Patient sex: F
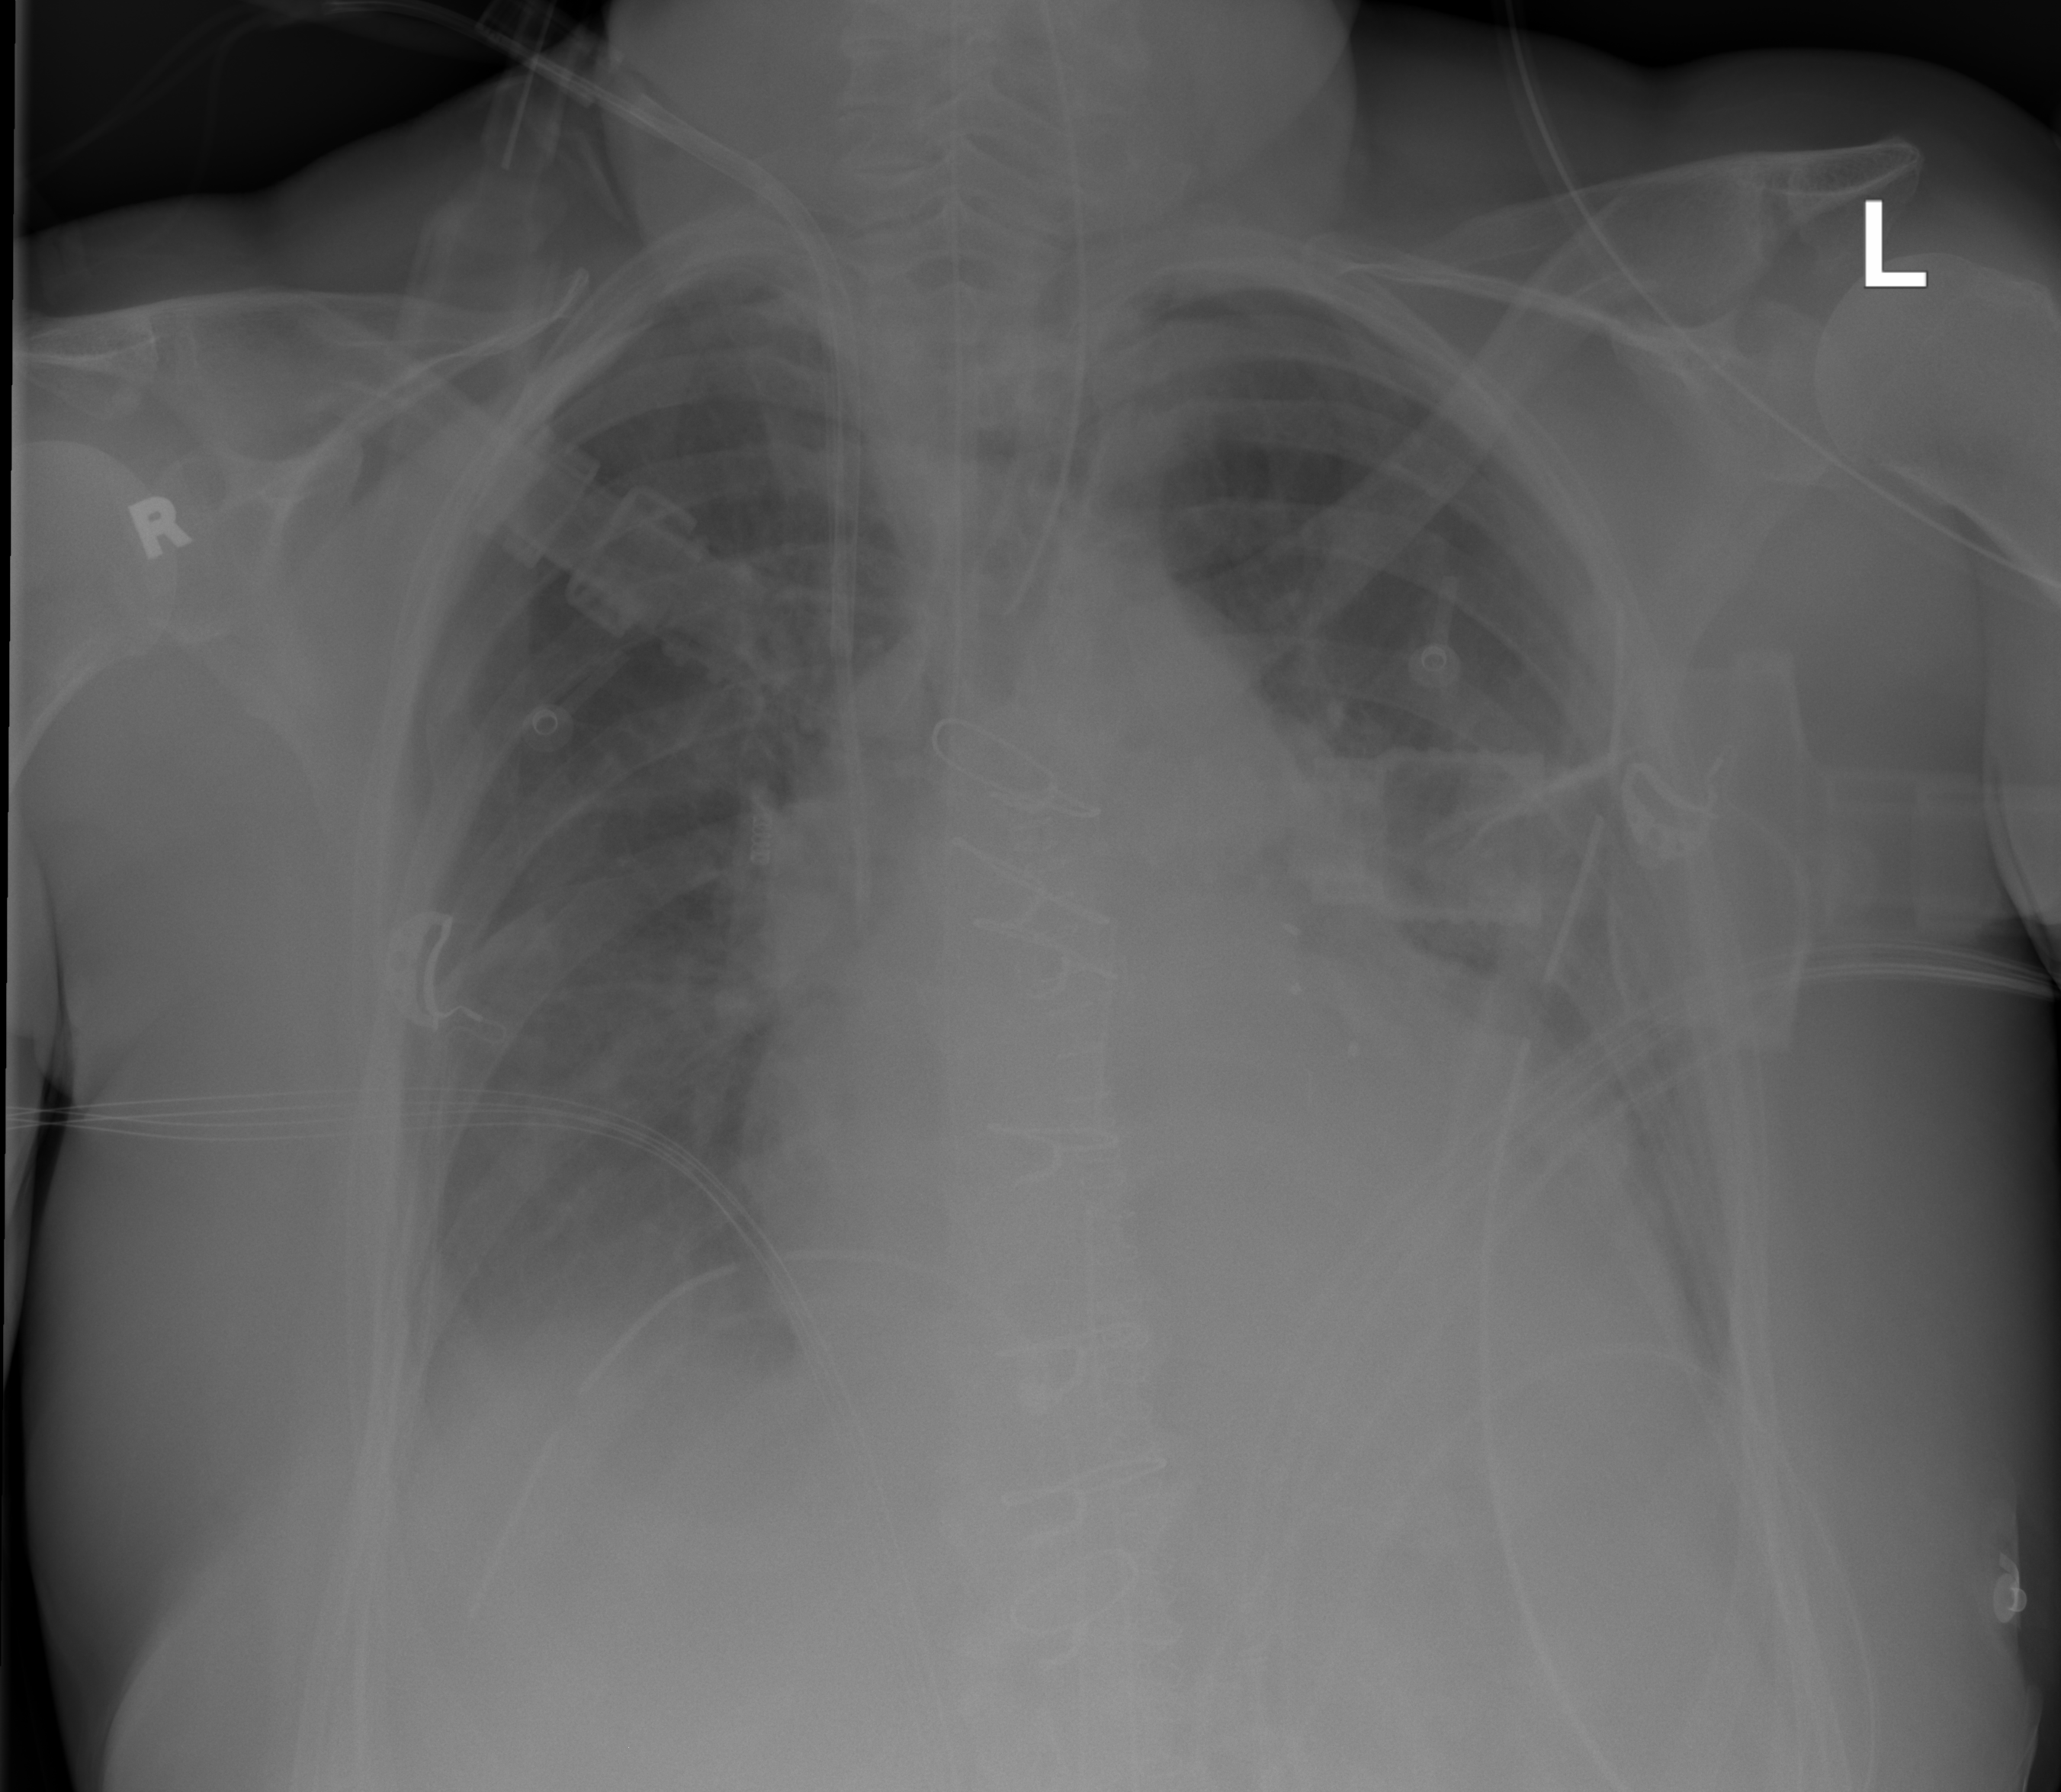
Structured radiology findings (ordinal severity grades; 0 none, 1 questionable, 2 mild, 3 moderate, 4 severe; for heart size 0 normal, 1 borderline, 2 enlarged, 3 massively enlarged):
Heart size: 1
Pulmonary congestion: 0
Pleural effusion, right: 2
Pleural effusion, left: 2
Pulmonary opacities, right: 0
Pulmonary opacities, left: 0
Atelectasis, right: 2
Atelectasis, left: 2